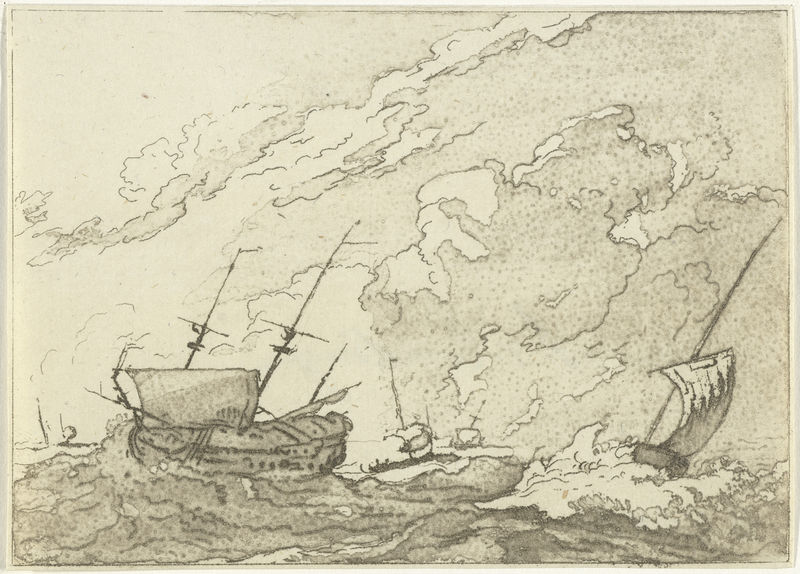
Titel: Schepen in een storm
Künstler: Jacob Ernst Marcus
Standort: Amsterdam
Institution: Rijksmuseum
Schlagwörter: himmel, meer, wolken, skizze, zeichnung, wind, boot, boote, gischt, schiff, schiffe, segel, wellen, mast, masten, sturm, untergang, unwetter, fregatte, segelboote, ozean, seegang, schiffsbruch, unglücl, weltmeere, brigg